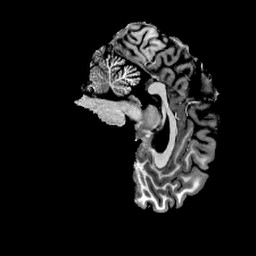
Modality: T1w
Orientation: sagittal
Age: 22
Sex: male
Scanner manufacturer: siemens
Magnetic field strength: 6.98 T
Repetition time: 6 s
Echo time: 0.00302 s